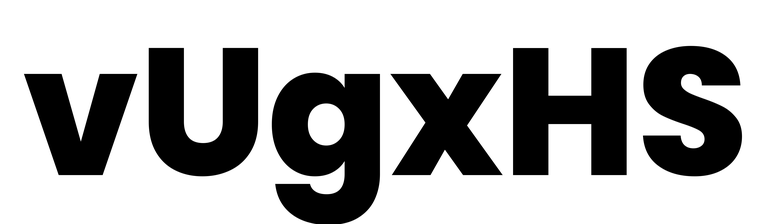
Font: Poppins-ExtraBold